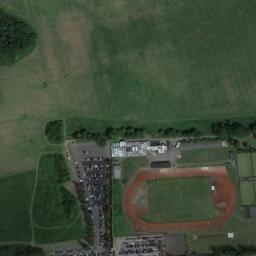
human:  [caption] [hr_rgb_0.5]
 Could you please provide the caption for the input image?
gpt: Part of the track is not covered with green .

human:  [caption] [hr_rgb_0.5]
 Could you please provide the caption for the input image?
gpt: The ground track field is surrounded by a lawn and a parking lot is next to the ground track field .

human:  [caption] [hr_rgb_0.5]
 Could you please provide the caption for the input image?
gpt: The track and field is built on the lawn, Next to the building and the parking lot .

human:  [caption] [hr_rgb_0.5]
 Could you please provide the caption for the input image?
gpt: Many cars are in the parking lot next to the ground track field .

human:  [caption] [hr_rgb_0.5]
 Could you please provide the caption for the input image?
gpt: There are green lawns around the ground track field with a red track .